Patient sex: M
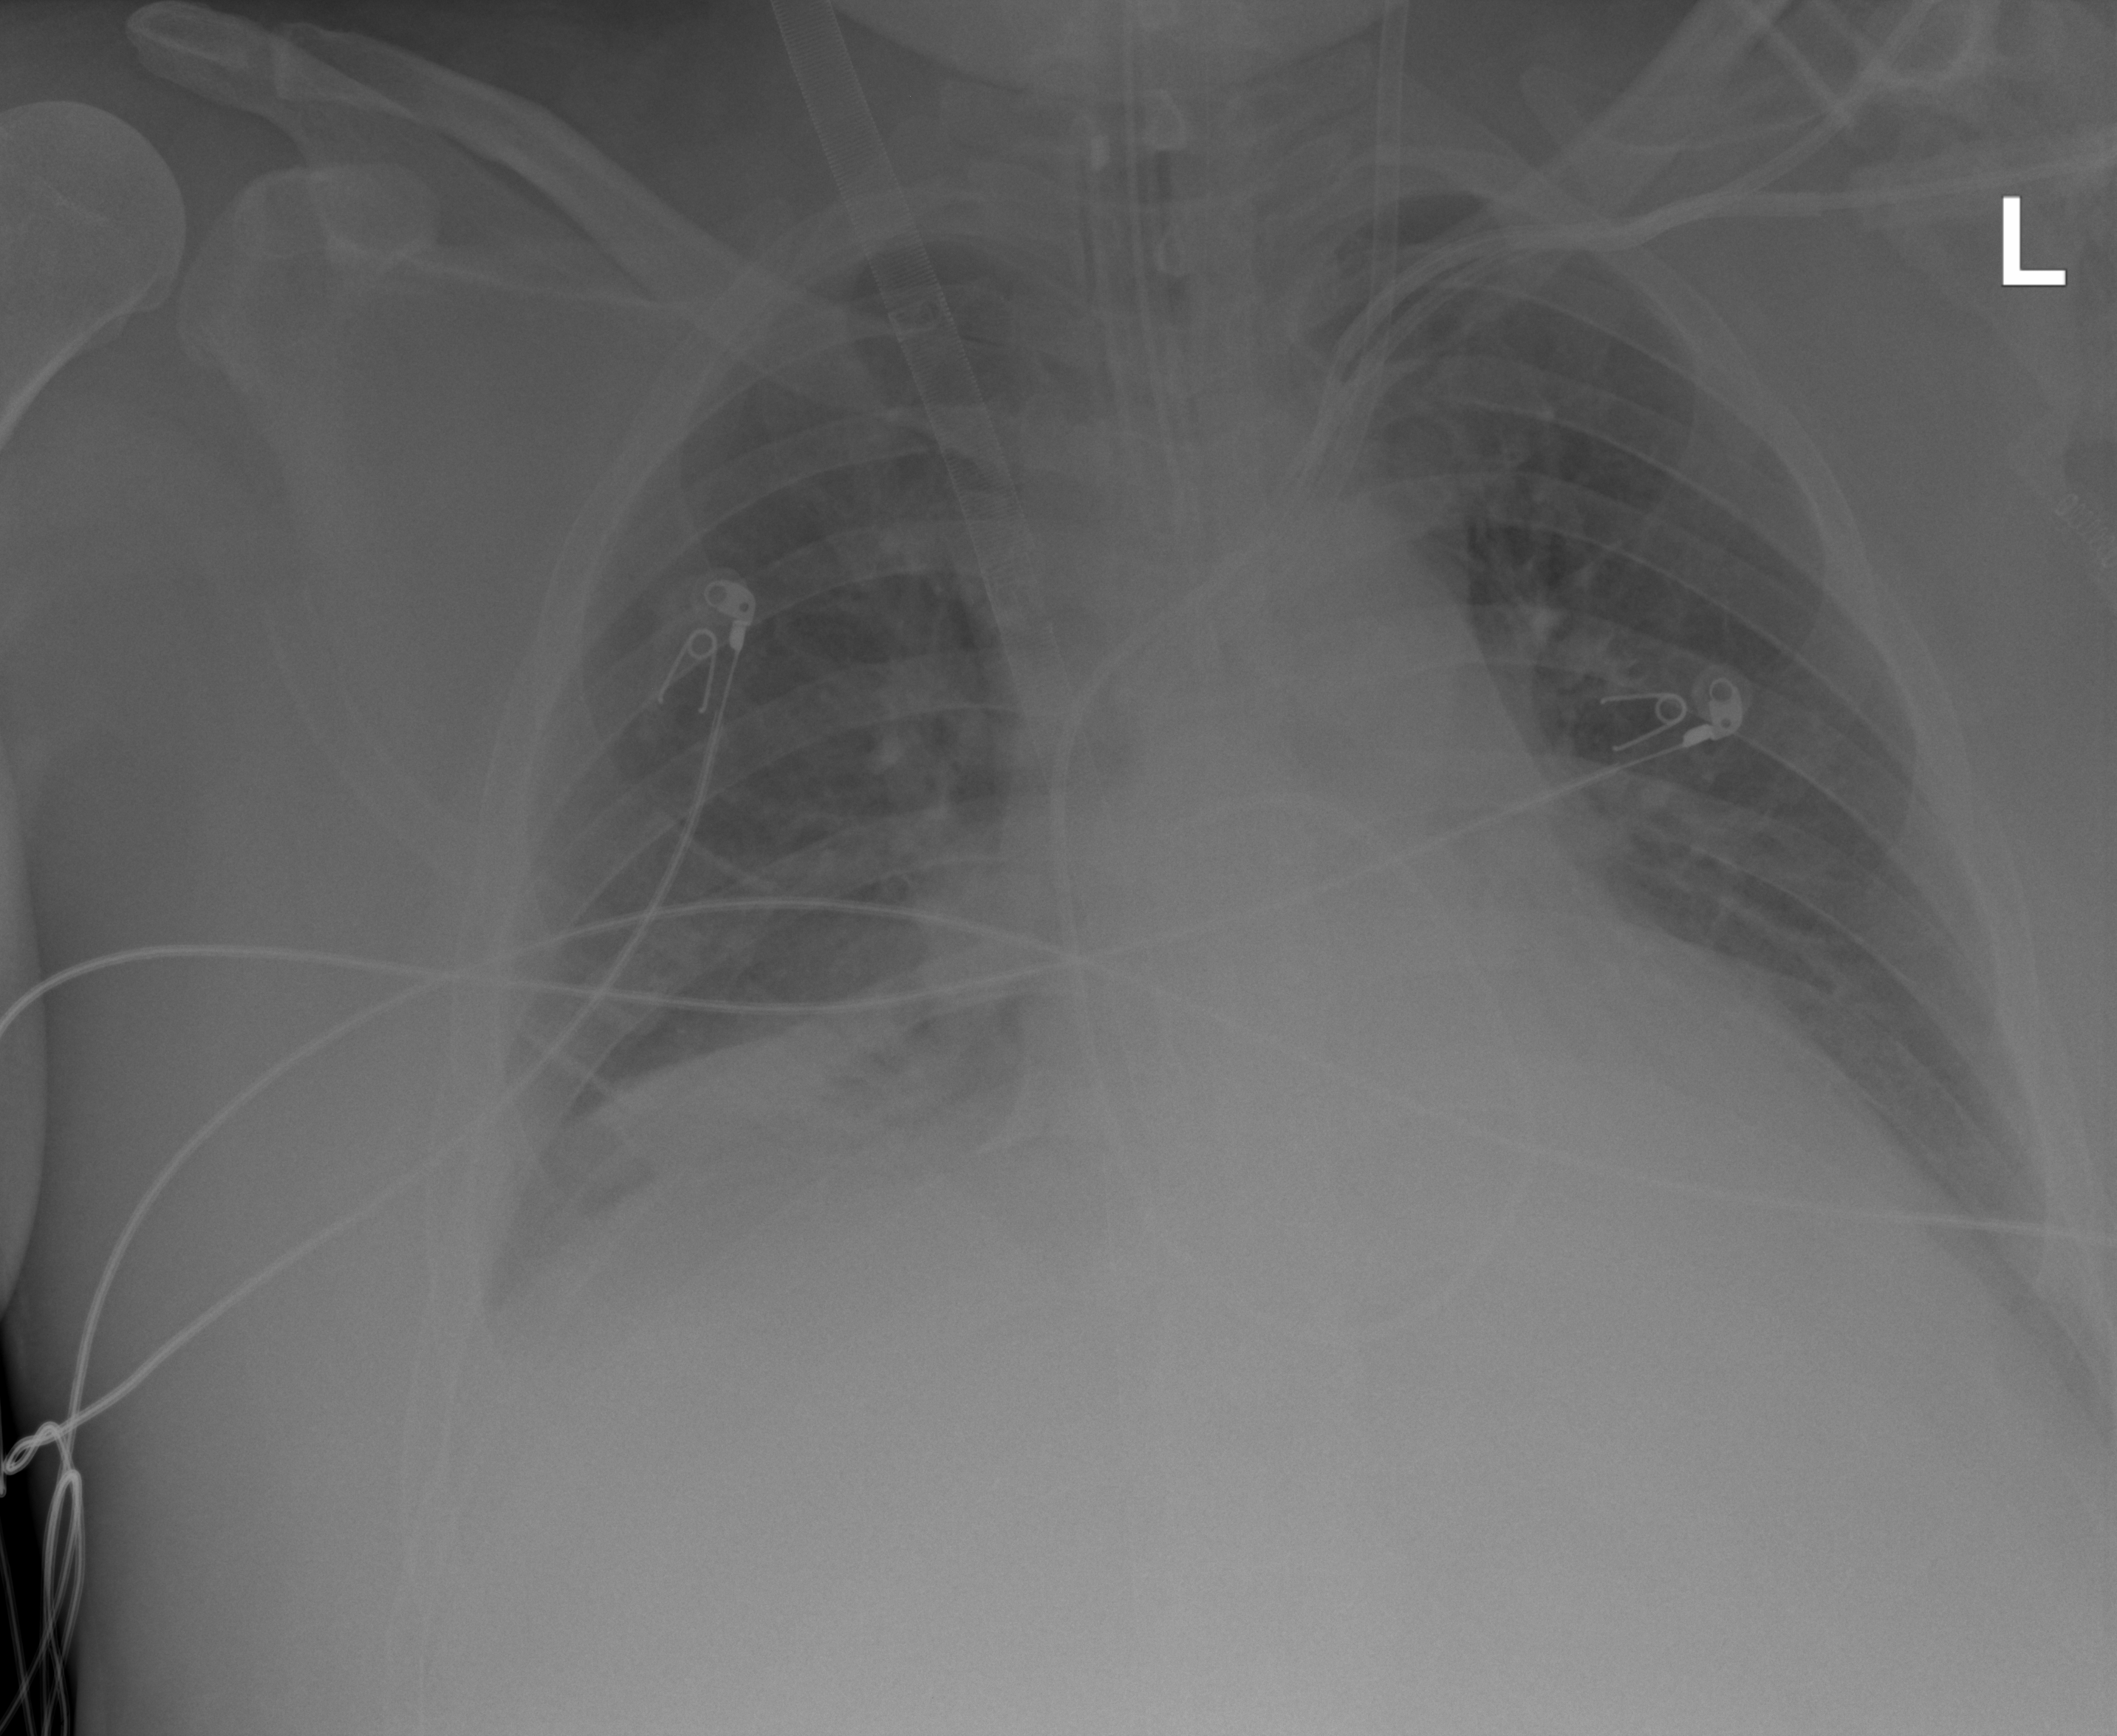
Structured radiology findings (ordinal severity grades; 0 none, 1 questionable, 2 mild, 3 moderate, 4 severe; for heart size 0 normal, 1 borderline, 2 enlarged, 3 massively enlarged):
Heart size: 2
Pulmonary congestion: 2
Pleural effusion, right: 2
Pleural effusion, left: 2
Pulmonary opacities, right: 2
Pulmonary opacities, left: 0
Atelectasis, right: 3
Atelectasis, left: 2